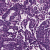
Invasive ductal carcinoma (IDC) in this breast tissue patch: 1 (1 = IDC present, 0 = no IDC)